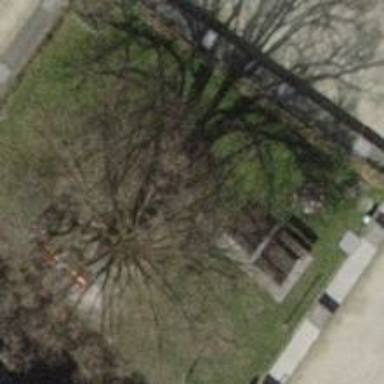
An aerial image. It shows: Broadleaved Lime tree.